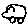
Label: car